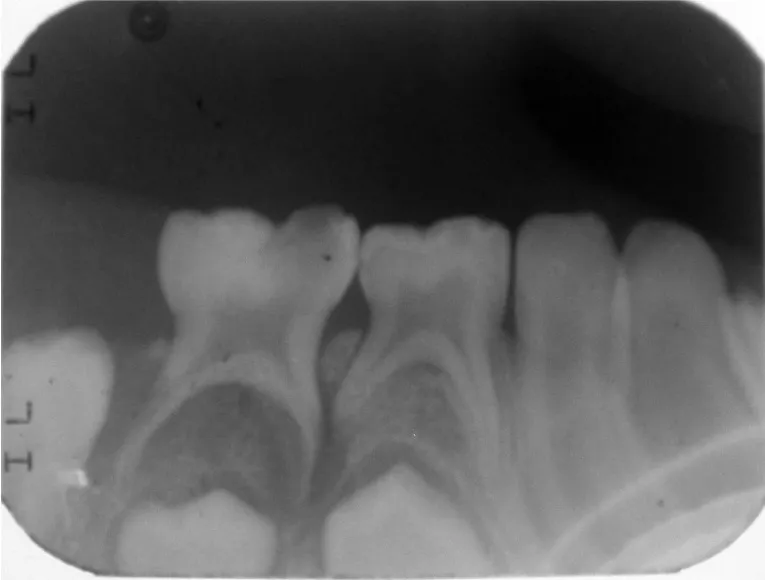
Radiographic examination. . Pre-operative radiograph: Bone rarefaction, and ,root resorption in first, and ,second primary molars.
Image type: radiology (x_ray)